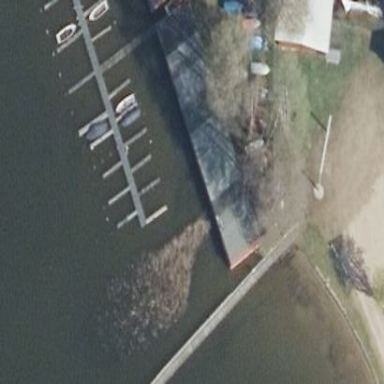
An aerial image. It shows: Boathouse.